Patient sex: M
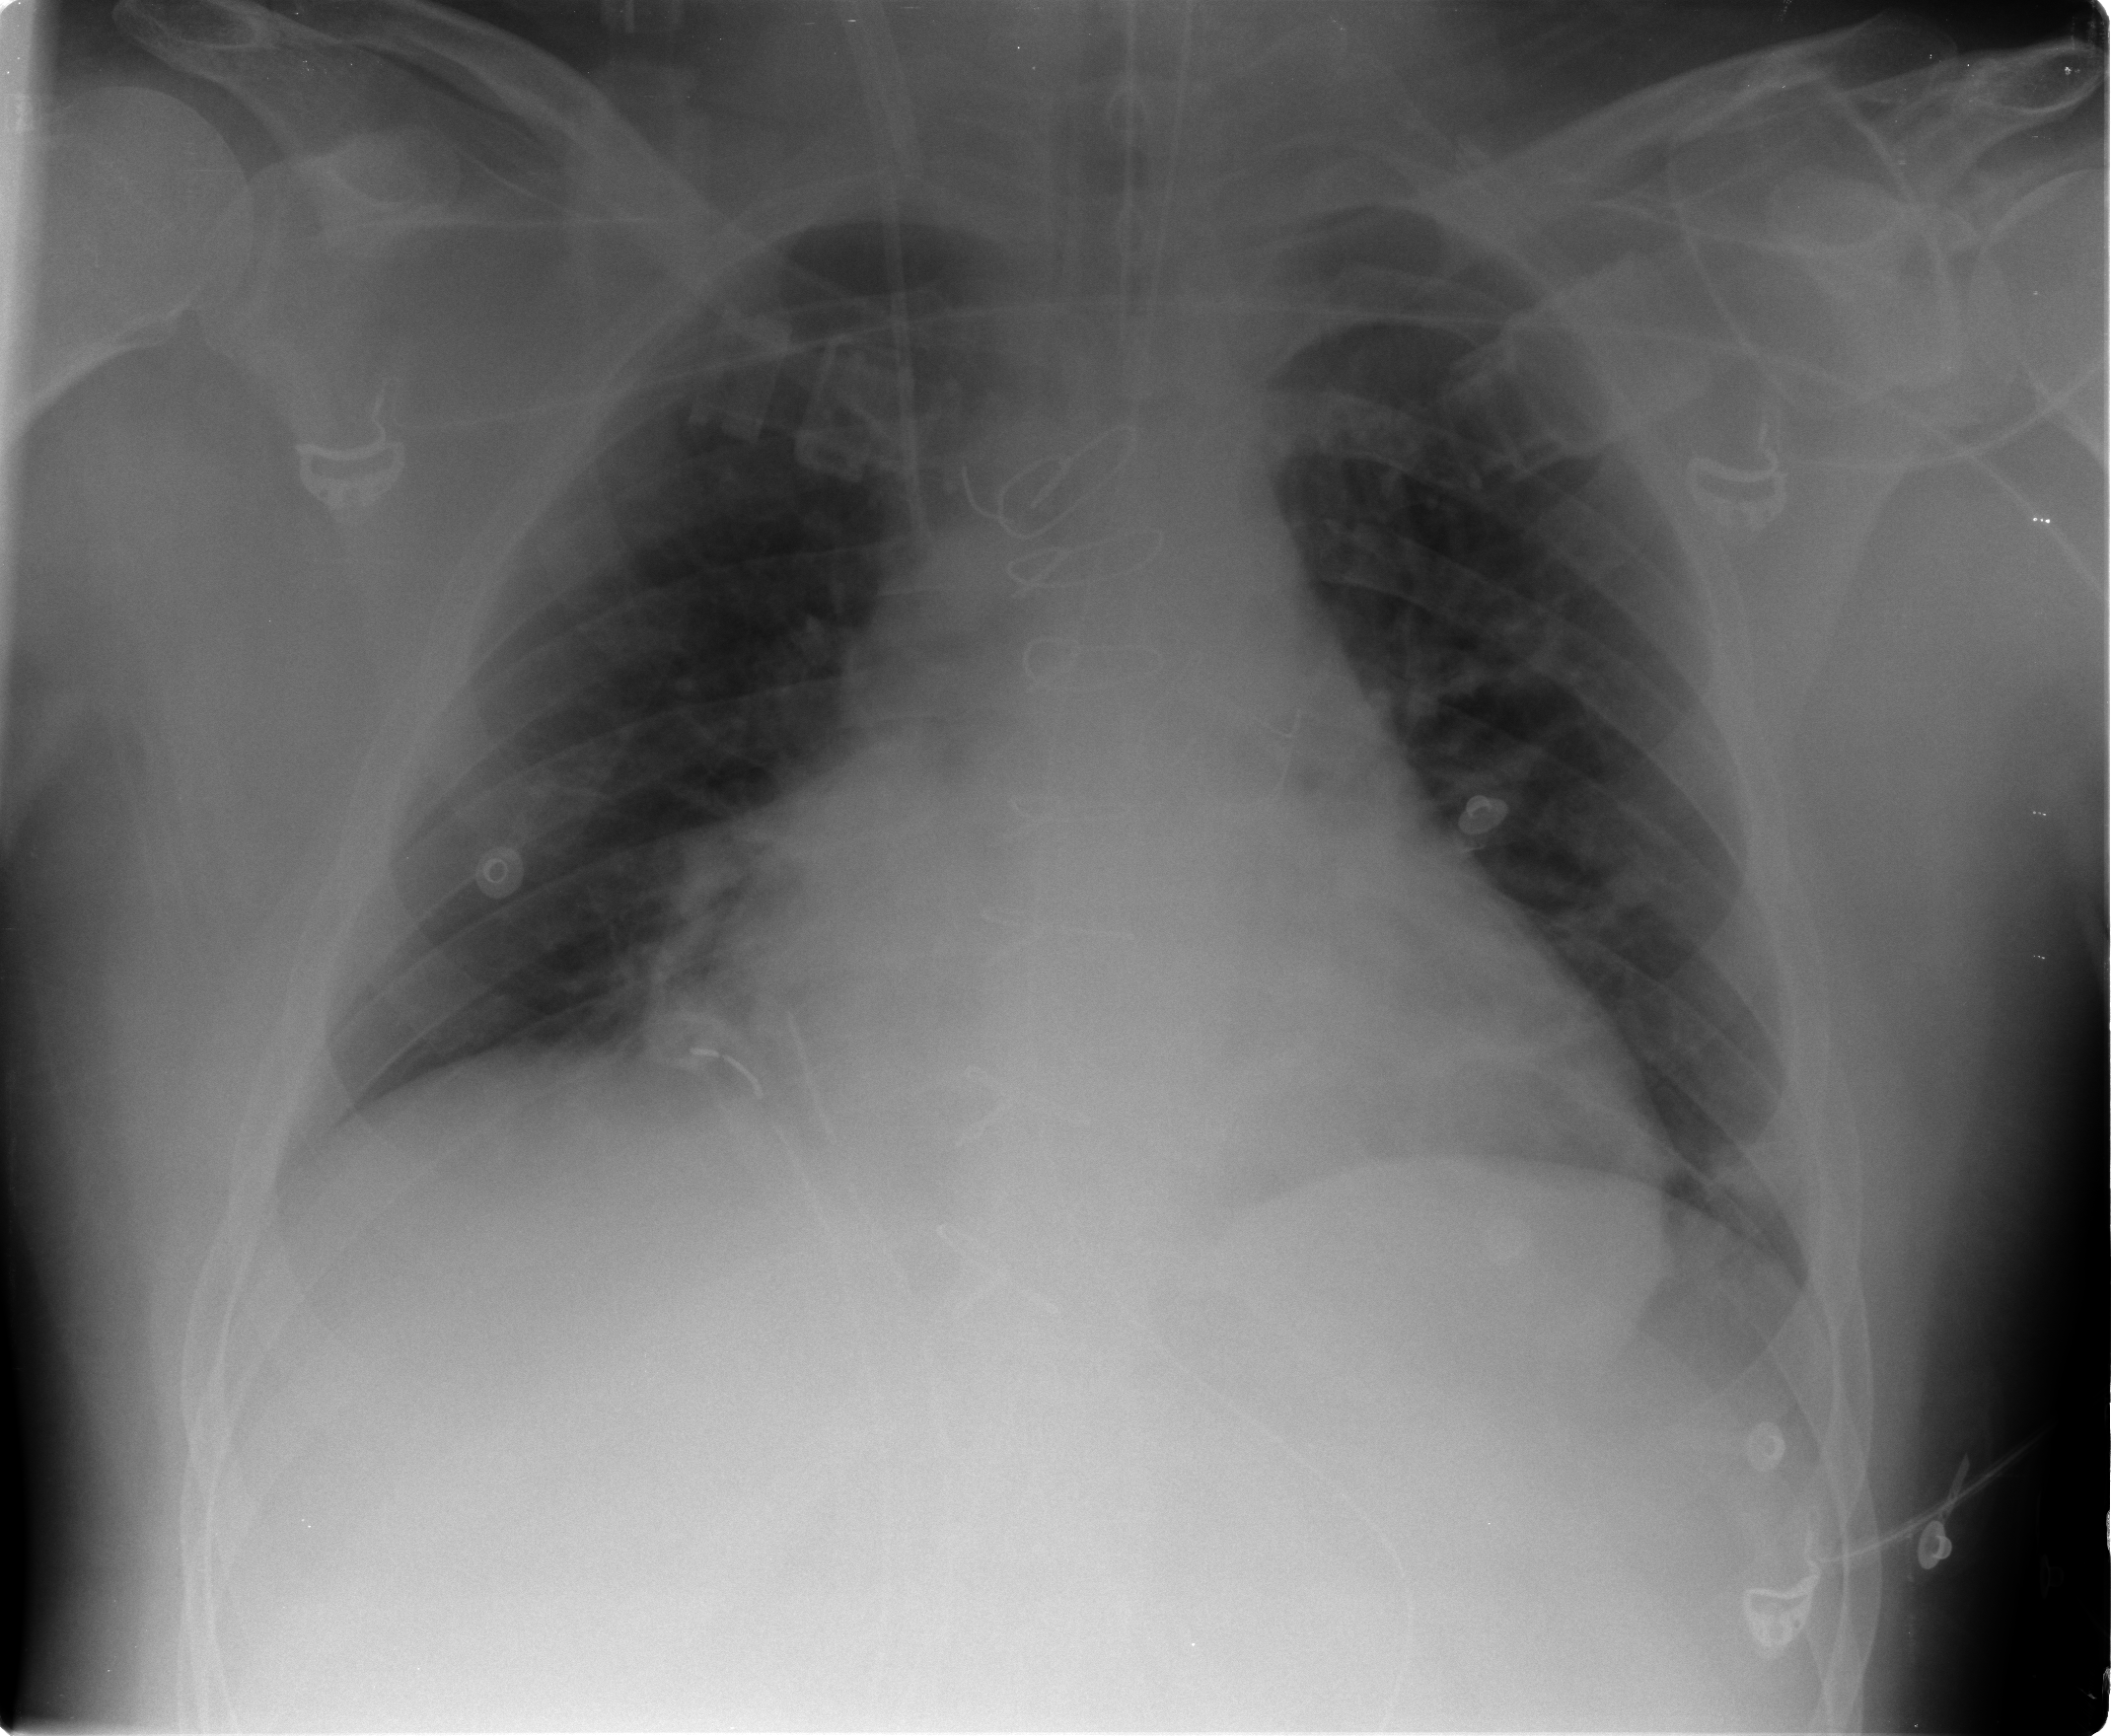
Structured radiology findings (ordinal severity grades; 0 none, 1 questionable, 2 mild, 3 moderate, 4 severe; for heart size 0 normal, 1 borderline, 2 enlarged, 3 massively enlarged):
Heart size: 2
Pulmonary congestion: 2
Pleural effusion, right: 0
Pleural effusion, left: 0
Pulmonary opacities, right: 0
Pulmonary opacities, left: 0
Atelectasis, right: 2
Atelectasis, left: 2